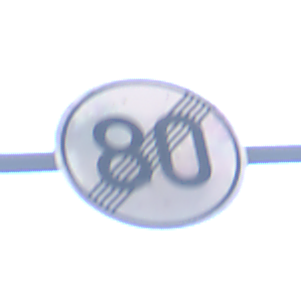
Verkehrszeichen: EndeGeschwindigkeit80
Umgebung: Outdoor, Urban
Tageszeit: SunriseSunset
Wetter: Clear
Licht: Natural
Jahreszeit: NotSpecified
Kontrast: MediumContrast